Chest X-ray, PA view. Patient: 52 years old, sex M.
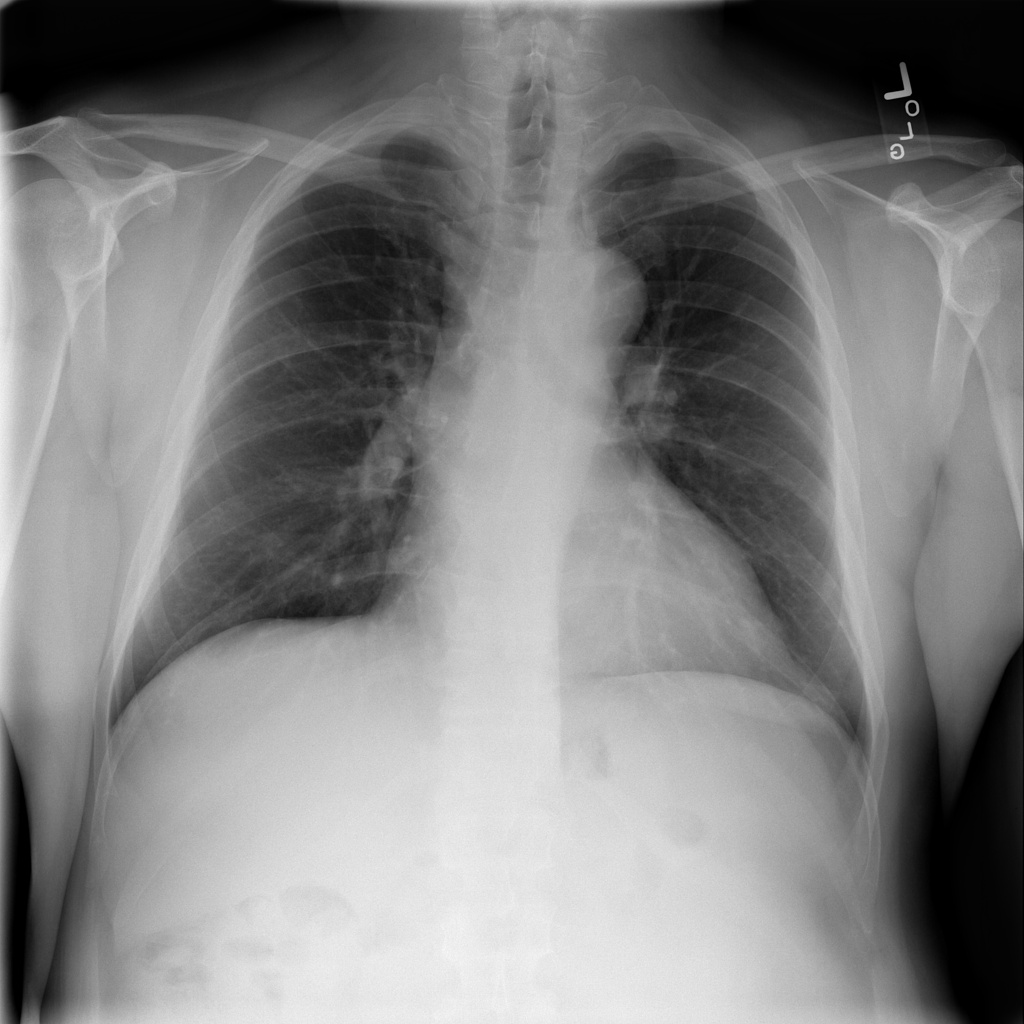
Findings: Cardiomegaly